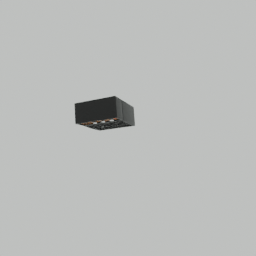
Label: electronics